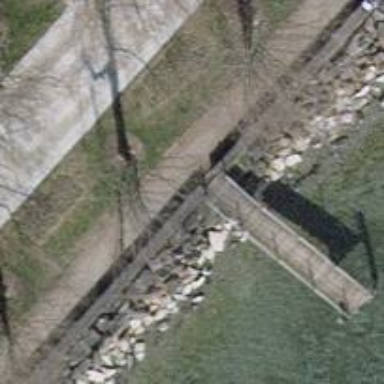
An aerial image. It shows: Boardwalk bridge path leading to pier.